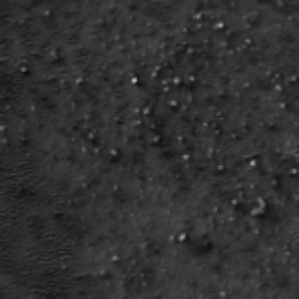
Label: frost